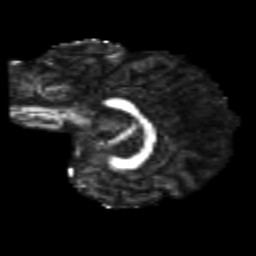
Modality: FA
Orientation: sagittal
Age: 24
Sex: female
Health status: healthy
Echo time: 0.074 s